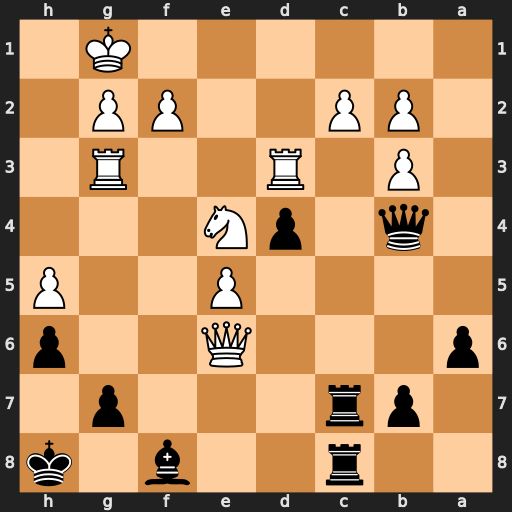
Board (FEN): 2r2b1k/1pr3p1/p3Q2p/4P2P/1q1pN3/1P1R2R1/1PP2PP1/6K1
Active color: b
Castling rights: -
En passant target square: -
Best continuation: Qe1+ Kh2 Qxe4